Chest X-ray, PA view. Patient: 49 years old, sex M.
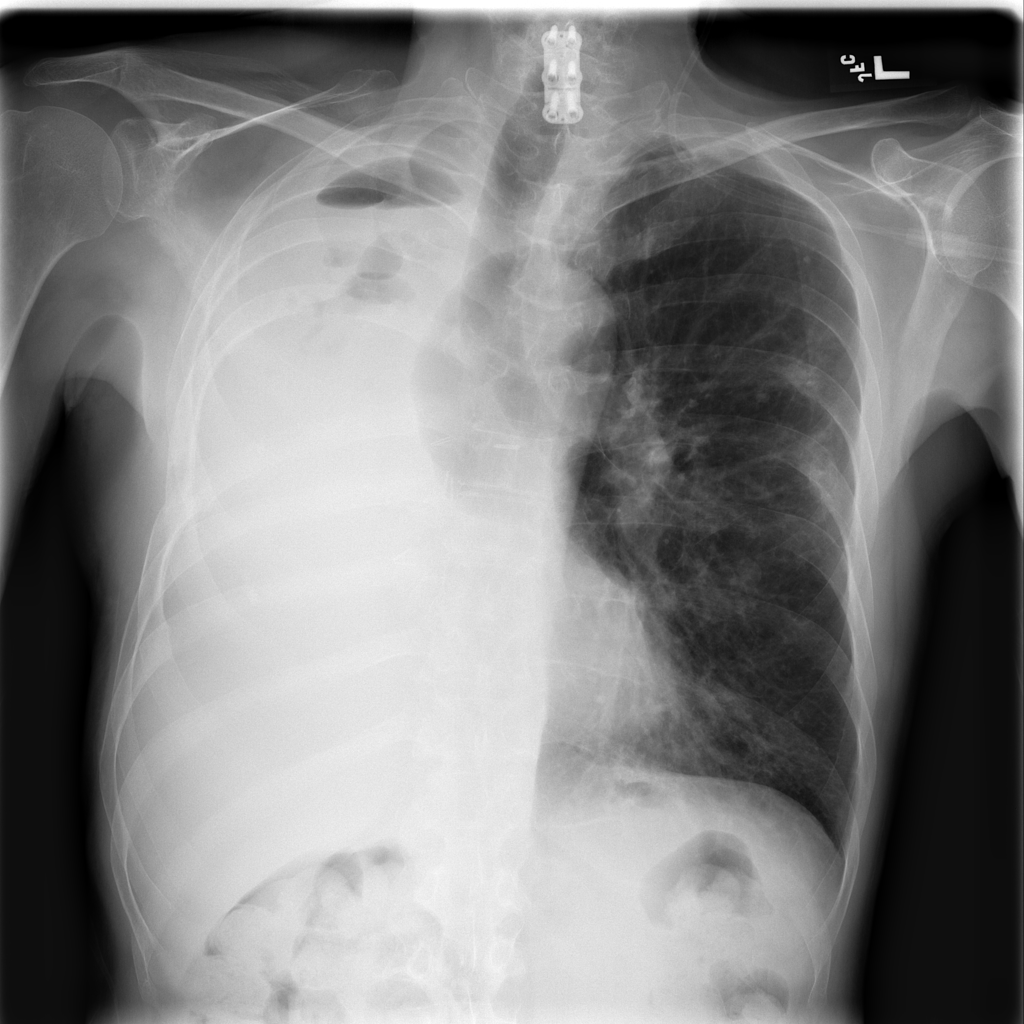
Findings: Nodule